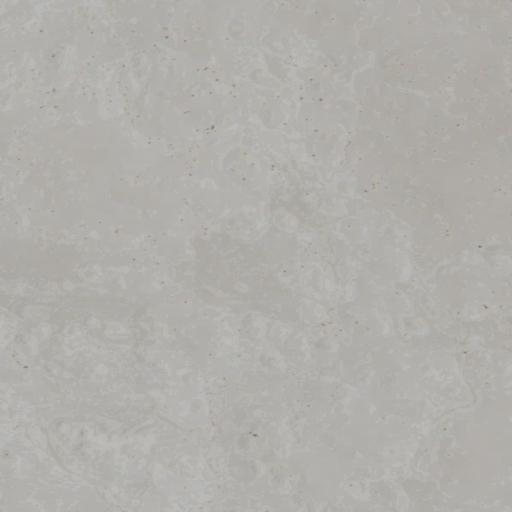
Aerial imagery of plain(s) in California named Niter Beds containing only barren land